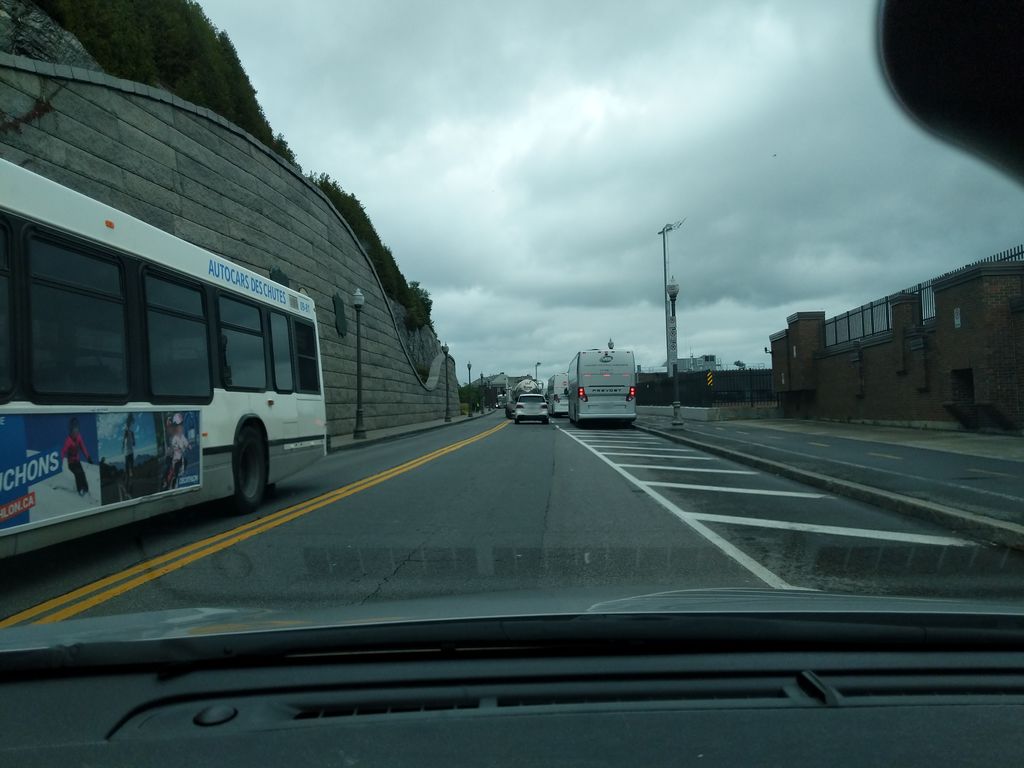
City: quebec_city